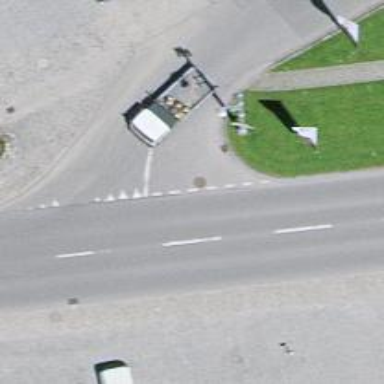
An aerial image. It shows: Road with "give way" sign.